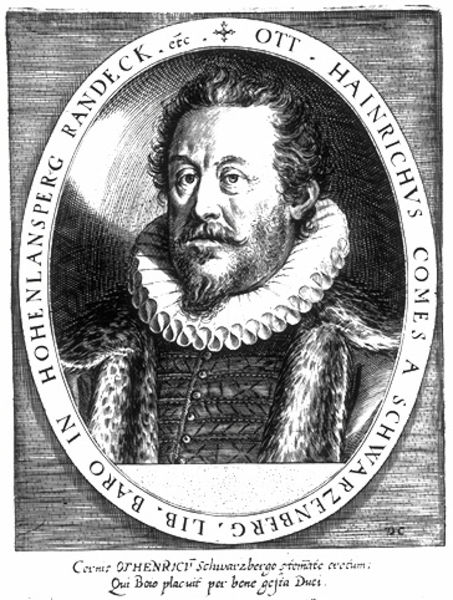
Titel: Bildnis des Grafen Otto Heinrich von Schwarzenberg
Künstler: Dominicus Custos
Institution: (Seriendruck)
Schlagwörter: dunkel, kopf, mann, schatten, umhang, weiß, grau, haar, hell, hintergrund, licht, mund, nase, ohr, schwarz, stirn, blick, bart, augen, gesicht, hermelin, kragen, pelz, rahmen, bild, bildnis, hals, halskrause, niederlande, portrait, porträt, haare, kostüm, mantel, frontal, kinn, renaissance, oval, rund, fell, schrift, wangen, man, grafik, graphik, rand, schnäuzer, falte, spitz, inschrift, streifen, rüschen, knöpfe, ziegenbart, unterschrift, druck, schwarz weiss, schraffur, stich, text, augenringe, krause, schielen, namen, wams, medaille, kupferstich, handschrift, purpur, bezeichnung, historisch, latein, lateinisch, motto, heinrich, frühe neuzeit, neuzeit, herrscherbildnis, druckschrift, medialle, stammsitz in franken, hainrich, randeck, ott, dc, ott hainrichs, kennerschaft